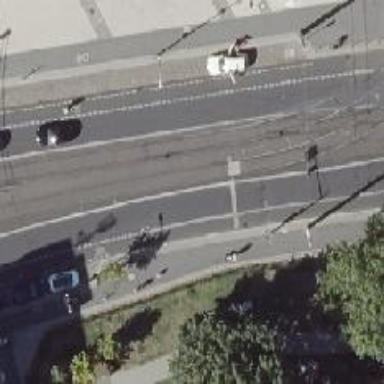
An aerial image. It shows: Tramway with electrified contact lines.